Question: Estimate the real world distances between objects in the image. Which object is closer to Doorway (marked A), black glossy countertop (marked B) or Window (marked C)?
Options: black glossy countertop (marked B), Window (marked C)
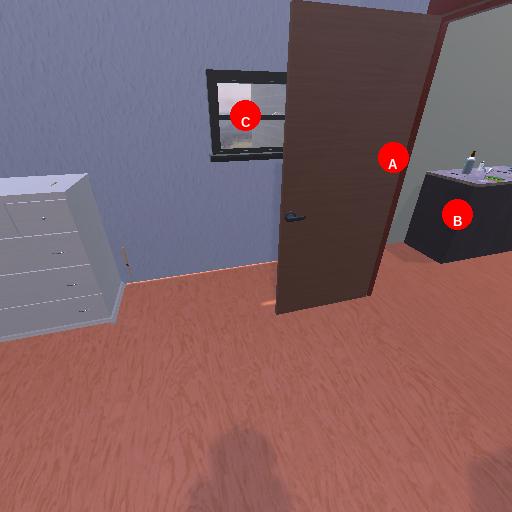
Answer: black glossy countertop (marked B)